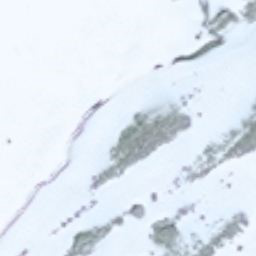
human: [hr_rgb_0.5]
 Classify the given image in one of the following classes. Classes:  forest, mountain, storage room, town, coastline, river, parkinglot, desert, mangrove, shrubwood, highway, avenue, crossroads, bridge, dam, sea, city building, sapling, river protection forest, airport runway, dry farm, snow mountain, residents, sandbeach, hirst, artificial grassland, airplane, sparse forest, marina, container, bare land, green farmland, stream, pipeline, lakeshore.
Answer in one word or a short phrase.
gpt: snow mountain